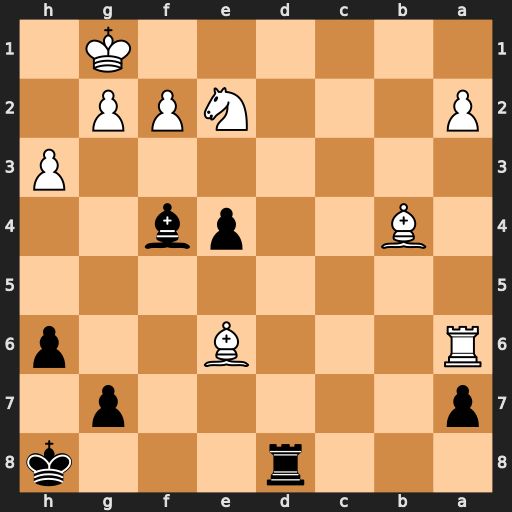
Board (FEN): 3r3k/p5p1/R3B2p/8/1B2pb2/7P/P3NPP1/6K1
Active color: b
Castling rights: -
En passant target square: -
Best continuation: Rd1+ Be1 Rxe1#